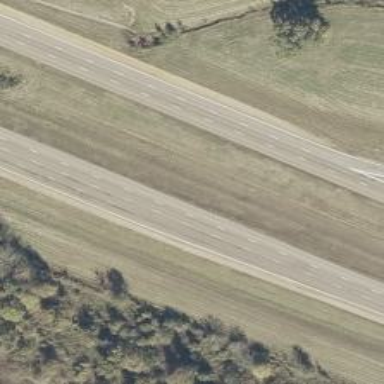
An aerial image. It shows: Dual carriageway expressway with asphalt surface. It is classified as trunk highway.